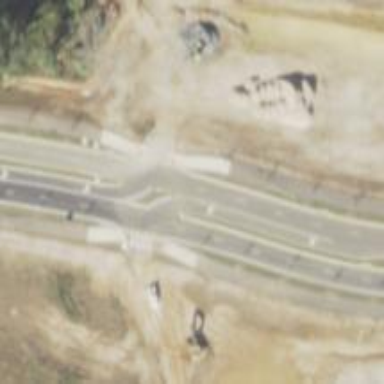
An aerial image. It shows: Tertiary link road.